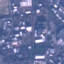
Label: Industrial